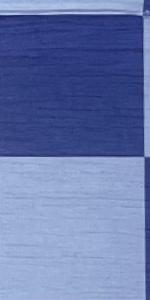
Label: Empty